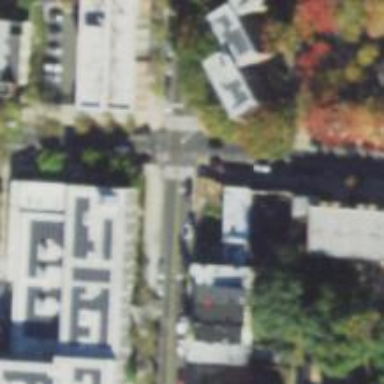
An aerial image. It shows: Asphalt footway with zebra crossing.